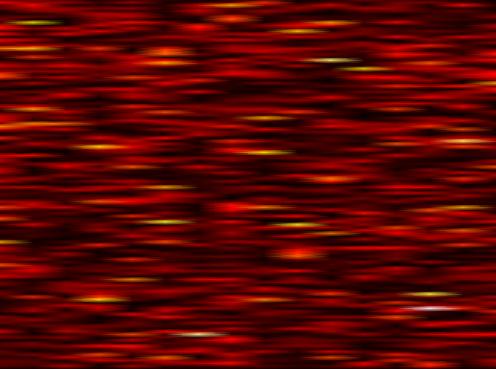
Label: FOFDM